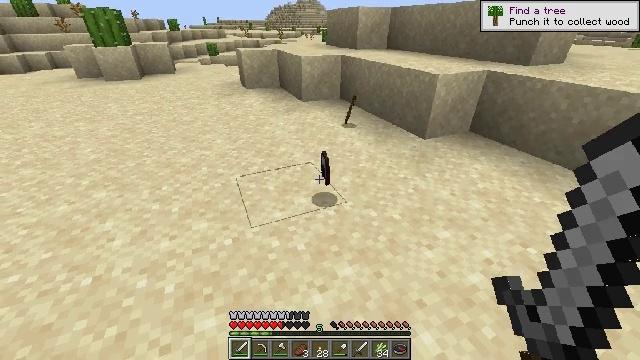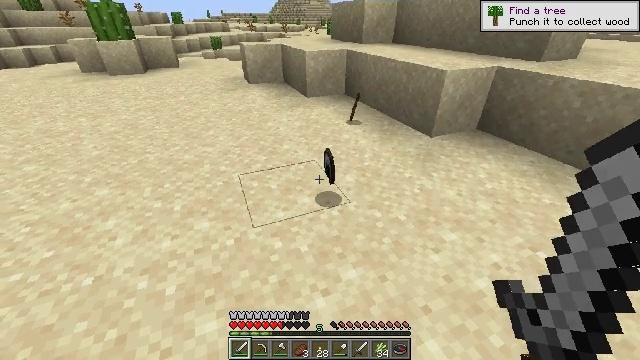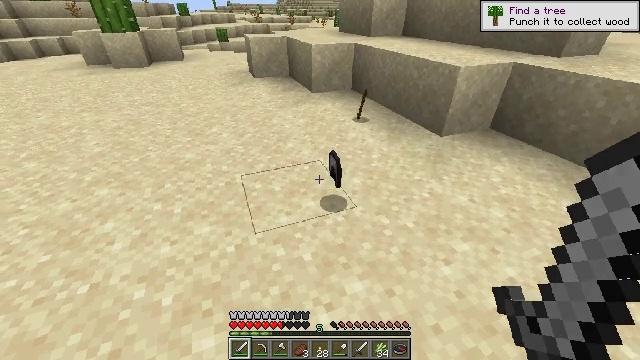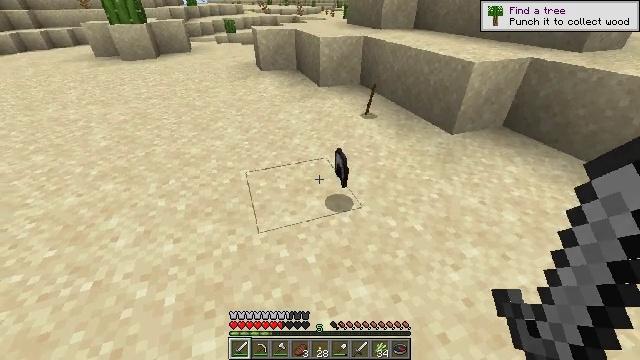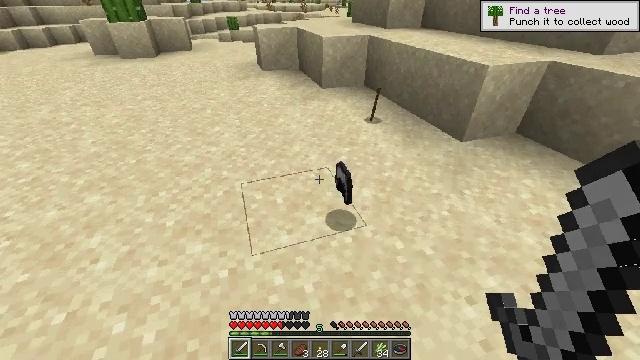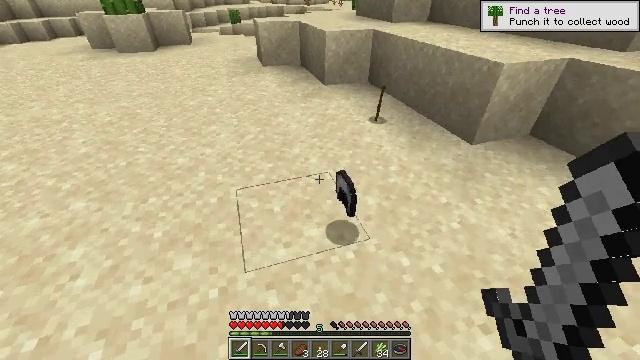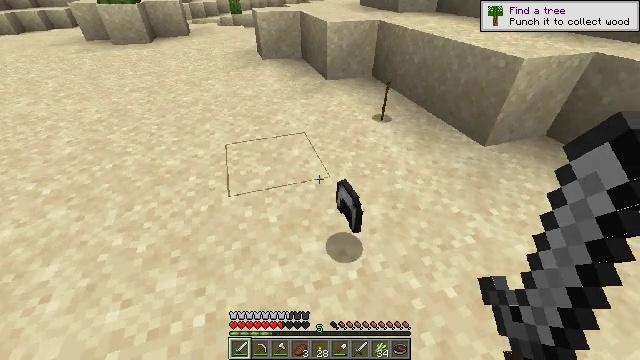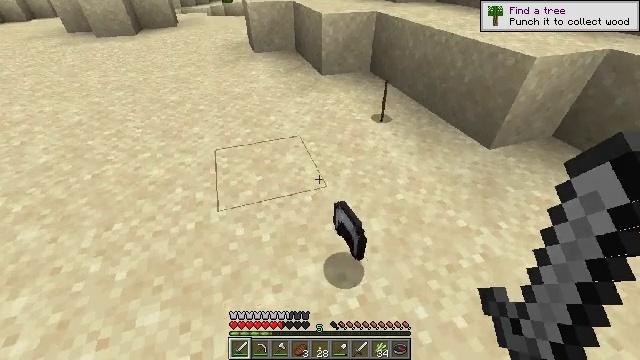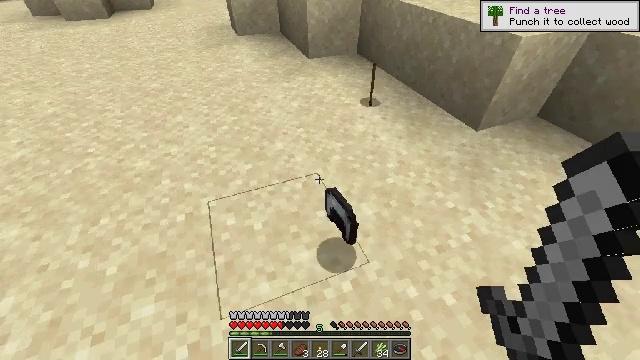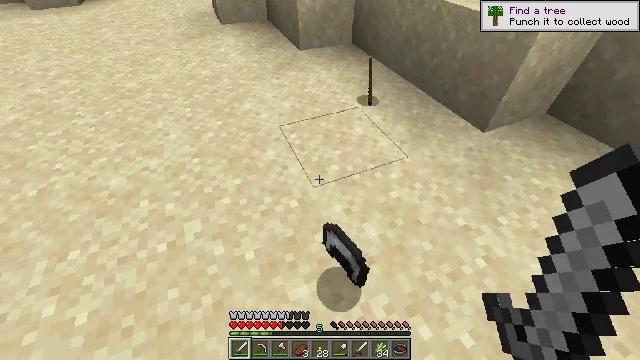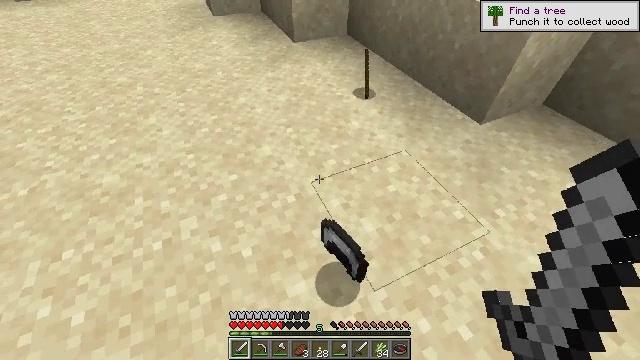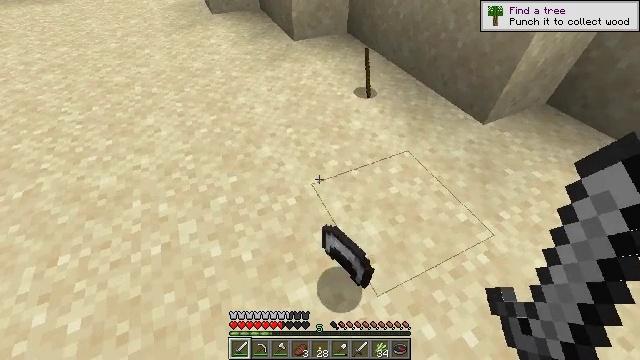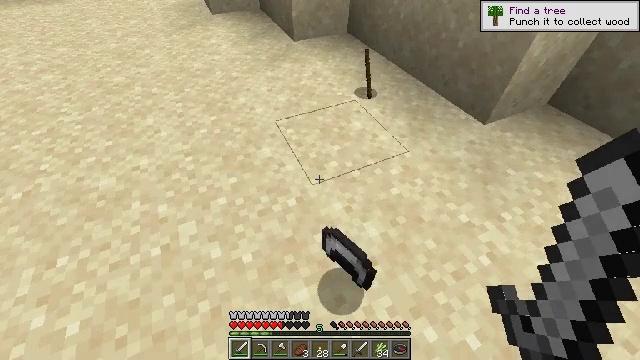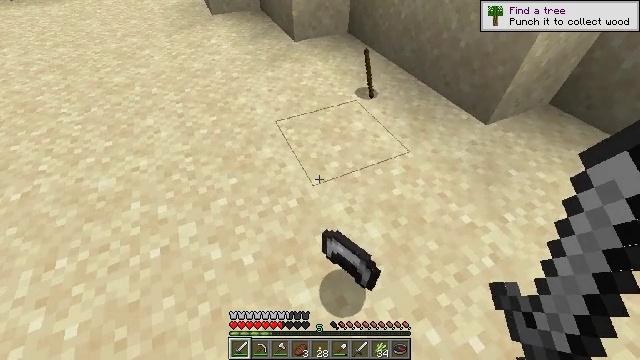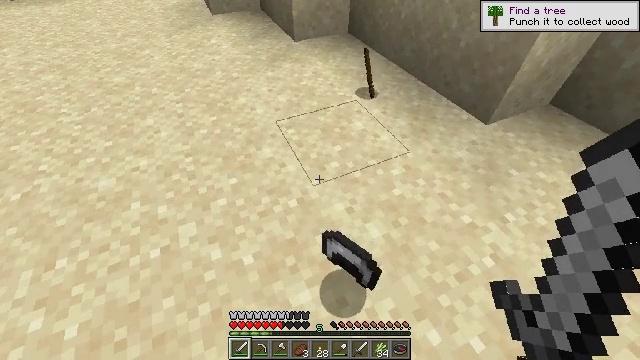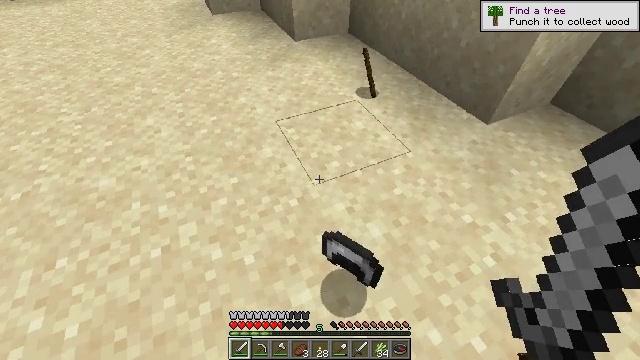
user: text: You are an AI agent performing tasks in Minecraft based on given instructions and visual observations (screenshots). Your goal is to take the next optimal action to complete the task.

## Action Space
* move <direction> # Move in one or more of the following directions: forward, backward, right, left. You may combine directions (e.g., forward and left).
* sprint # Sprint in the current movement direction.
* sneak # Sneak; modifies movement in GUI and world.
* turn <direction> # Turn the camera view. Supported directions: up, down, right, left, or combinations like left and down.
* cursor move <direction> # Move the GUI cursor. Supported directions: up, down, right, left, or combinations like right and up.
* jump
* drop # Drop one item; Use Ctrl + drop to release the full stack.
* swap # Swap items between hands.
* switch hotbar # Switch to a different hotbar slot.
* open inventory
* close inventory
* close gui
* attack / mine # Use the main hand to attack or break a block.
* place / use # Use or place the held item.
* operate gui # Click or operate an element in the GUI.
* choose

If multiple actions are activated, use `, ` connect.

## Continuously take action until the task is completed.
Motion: motion action
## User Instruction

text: Drop an iron helmet.
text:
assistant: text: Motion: move forward, turn down
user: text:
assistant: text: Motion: move forward, turn left and down
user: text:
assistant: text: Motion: move forward, turn left and down
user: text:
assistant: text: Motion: move forward
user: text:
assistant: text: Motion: move forward, turn down
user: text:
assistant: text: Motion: move forward, turn down
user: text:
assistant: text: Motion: move forward, turn right and down
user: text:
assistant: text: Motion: move forward, turn right and down
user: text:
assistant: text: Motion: turn right and down
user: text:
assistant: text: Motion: turn right and down
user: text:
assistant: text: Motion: no_op
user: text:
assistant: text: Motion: no_op
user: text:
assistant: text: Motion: no_op
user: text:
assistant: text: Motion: no_op
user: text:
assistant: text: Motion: no_op
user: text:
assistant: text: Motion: no_op
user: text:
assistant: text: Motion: no_op
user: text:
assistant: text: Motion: no_op
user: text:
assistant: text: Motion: no_op
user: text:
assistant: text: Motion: no_op
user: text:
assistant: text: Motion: no_op
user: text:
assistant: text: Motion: no_op
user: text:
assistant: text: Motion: turn right and down
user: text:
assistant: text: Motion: turn right and down
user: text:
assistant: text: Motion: turn right and down
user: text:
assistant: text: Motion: turn down
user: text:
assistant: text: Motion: move forward
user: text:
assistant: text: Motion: move forward
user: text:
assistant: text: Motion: move forward
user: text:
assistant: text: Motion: no_op